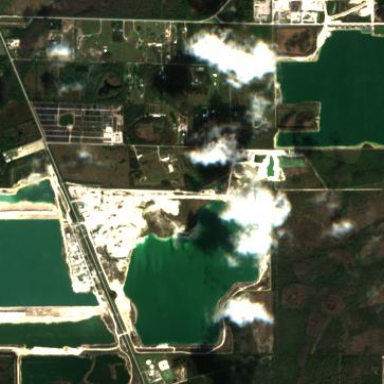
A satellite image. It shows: Tailings pond that is man-made.